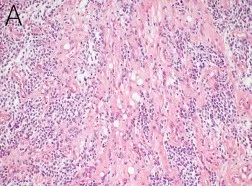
Histopathology of the cerebellar liponeurocytoma. Hematoxylin and eosin-staining showing that a large number of small round tumor cells with low mitotic activity grow in sheets, and clusters of fat cells.
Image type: pathology (h&e)